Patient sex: M
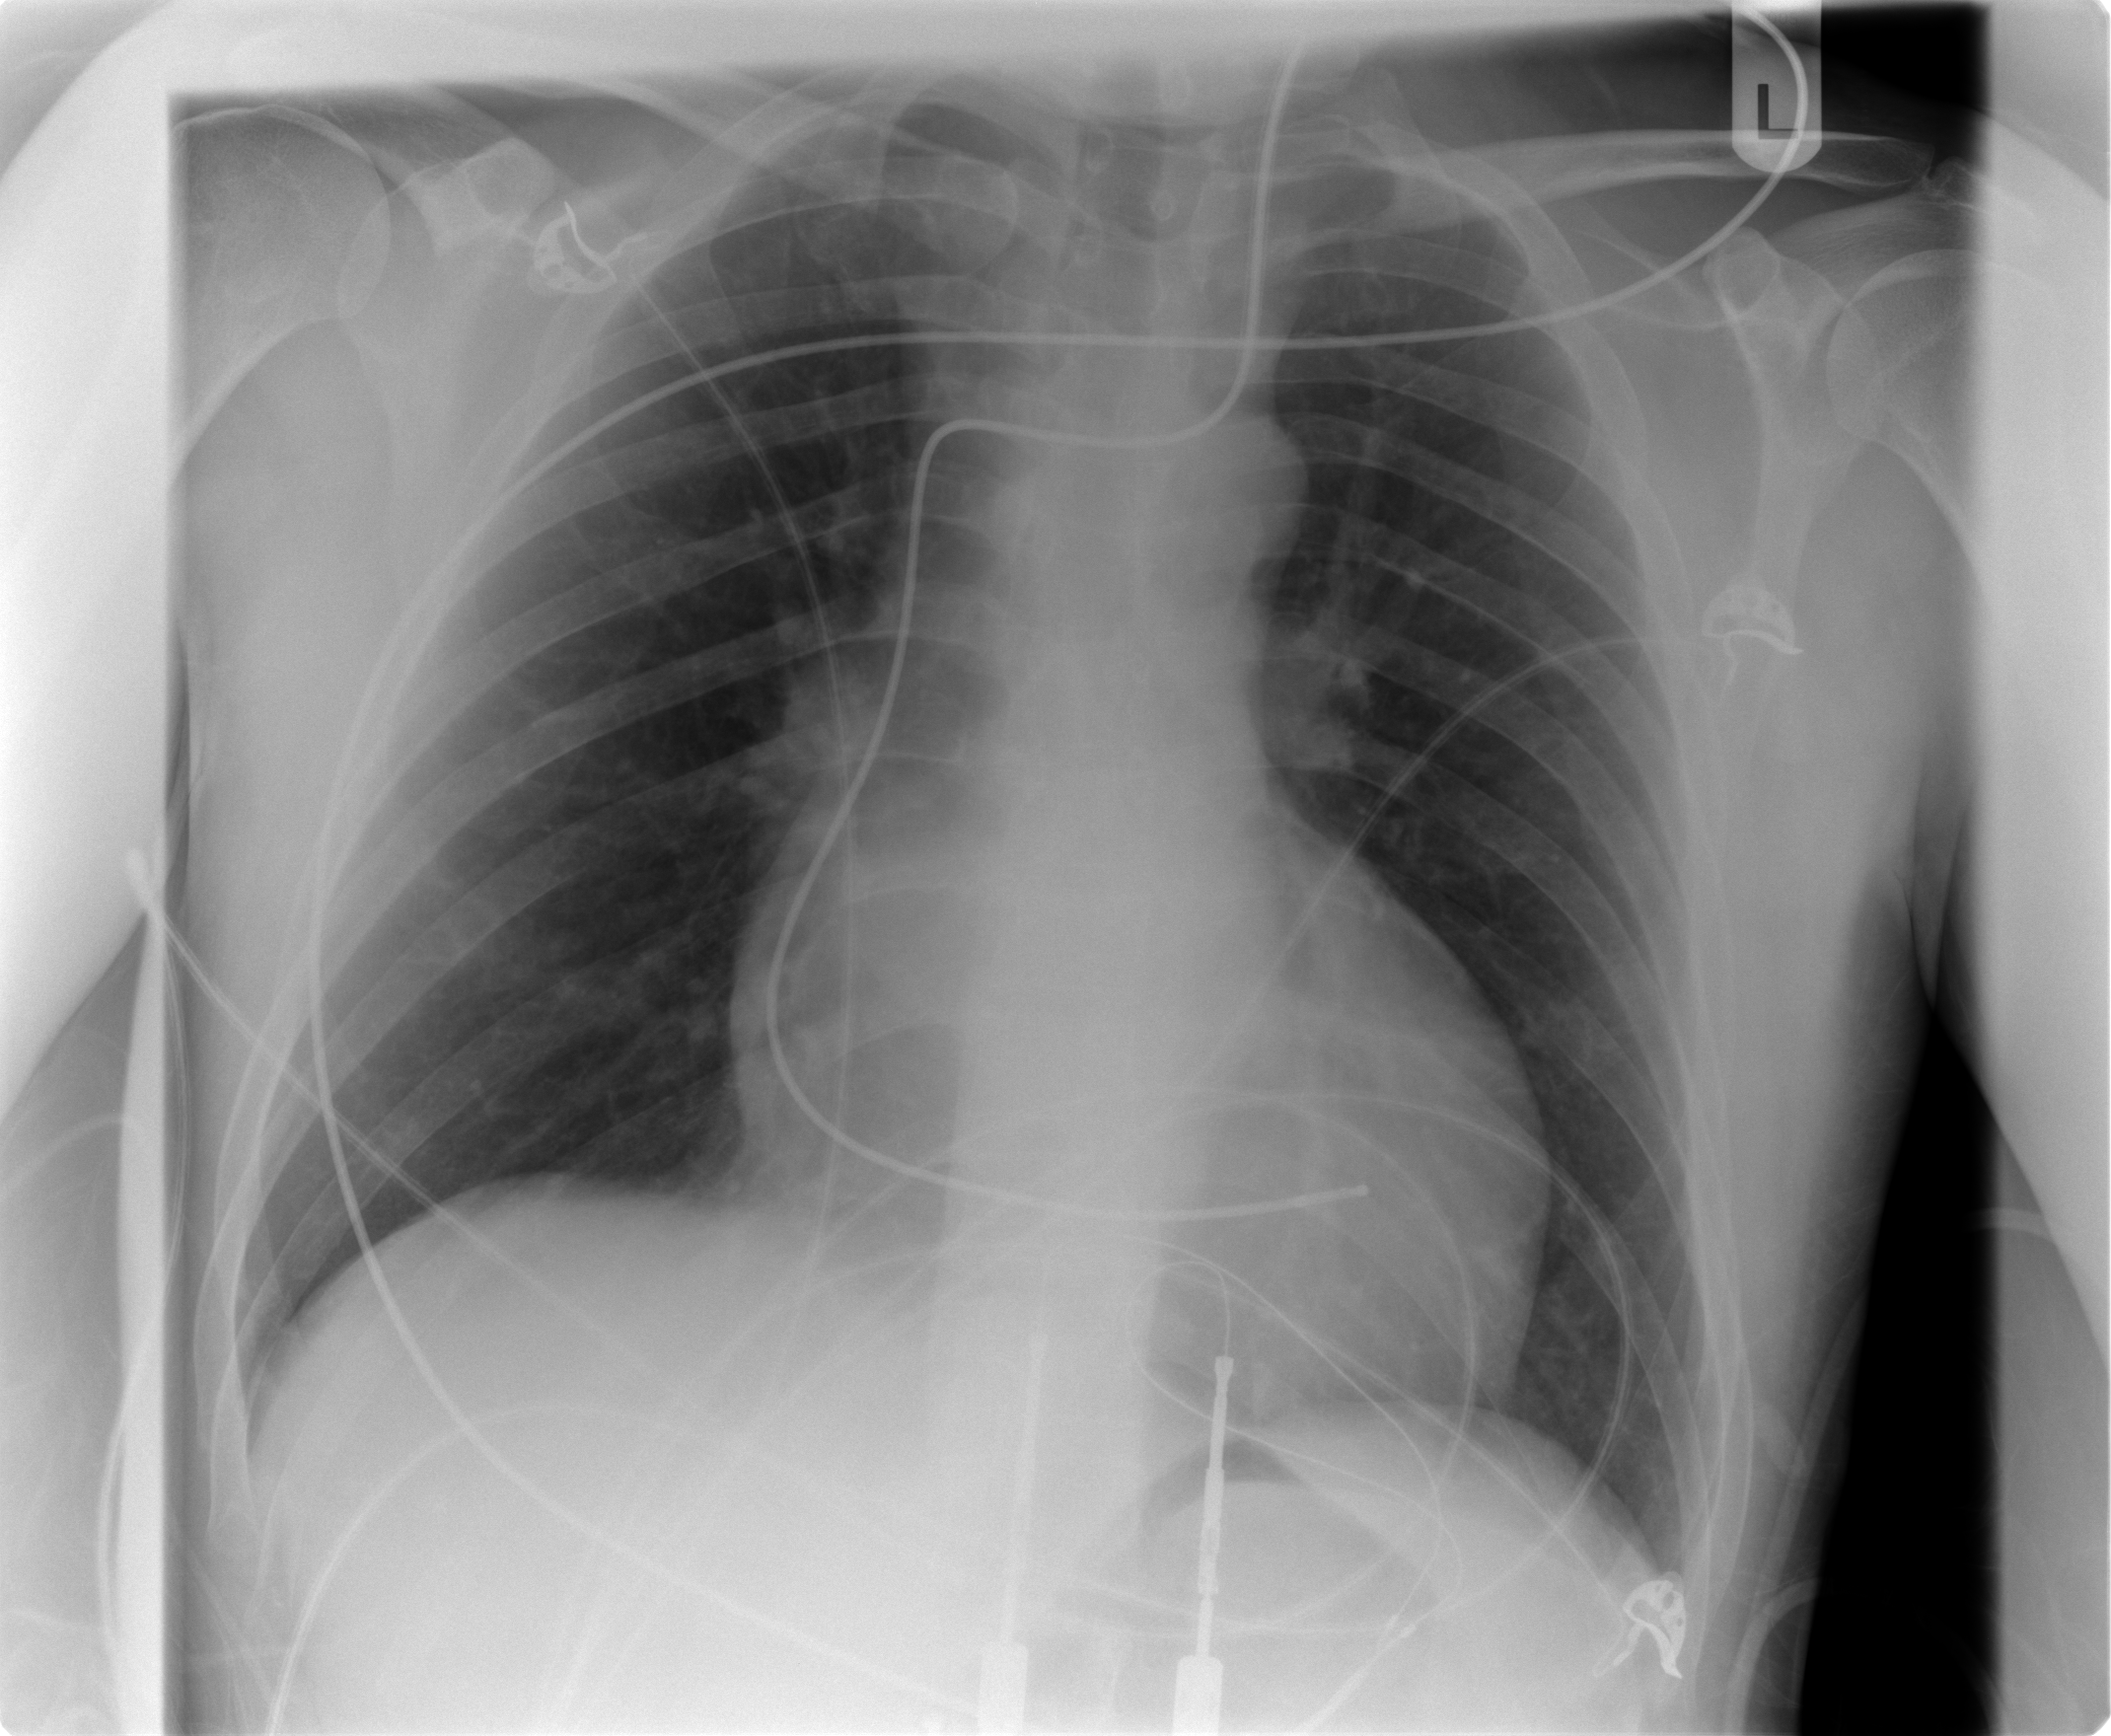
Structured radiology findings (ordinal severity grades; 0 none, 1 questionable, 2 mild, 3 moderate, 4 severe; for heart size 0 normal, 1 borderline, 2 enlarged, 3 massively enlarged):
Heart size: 2
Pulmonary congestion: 1
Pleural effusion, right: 0
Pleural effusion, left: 0
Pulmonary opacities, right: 0
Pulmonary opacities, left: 0
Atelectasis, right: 0
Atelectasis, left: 0